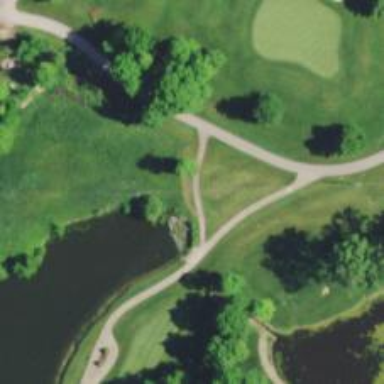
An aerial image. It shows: Pathway for golfing.